Question: I am struggling with some jQuery array traversing at the moment.
I have some data like this --

What I want - is to traverse this array, and add the values to an html table.
Like --
'''
Product Unit Price Quantity Total
-----------------------------
------------------------------------
--------------------------
--------------------------
'''
The code I wrote is --
'''
parseRowData() {
var htmlApp = "";
$.each(this.dTable, function (ind, val) {
//var varArr = new Array();
//varArr.push(val);
htmlApp += "<tr><td>" + val[ind]["product"] + "</td><td>" + val[ind]["unitprice"] + "</td><td>" + val[ind]["quantity"] + "</td><td>" + val[ind]["total"] + "</td></tr>";
$("invTable tbody").appendTo(htmlApp);
});
}
'''
Initially I tried using simple for loops also, but I am not getting proper results. Either a blank table or a table with same data rows being repeated several times.
Please help me a little bit in structuring the loop logic.
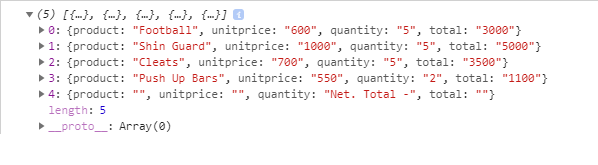
Answer: I think a proper answer is in order.
Knowing that 'console.log(val)' returns the right content (see <URL>, we also know that 'val' is an object.
You can then call each of the properties of that object by doing 'val.product', 'val.unitprice', etc.
You are concatenating the newly created rows in the 'htmlApp' variable.
Once you're done with your $.each loop, you need to insert them into '$("invTable tbody")'. So:
$.each(this.dTable, function (ind, val) {
//all your building goes here
});
$("invTable tbody").html(htmlApp);
Doing this, you replace the entire contents of '<tbody>' with all the rows you concatenated within 'htmlApp'.
Some more info:
If you wanted to add the rows individually to your table, you could do it from within the loop, but you wouldn't concatenate them in htmlApp.
You would do this:
'''
$.each(this.dTable, function (ind, val) {
htmlApp = "<tr><td>" + val.product + "</td>... so on and so forth</tr>";
$("invTable tbody").append(htmlApp);
});
'''
Note that I used 'append' instead of 'appendTo'.
And finally... 'invTable' is not an HTML element, so I'm guessing it is either a class or an ID. If it's a class, you need to indicate that in your selector: '$(".invTable tbody")'. If it's an ID, you use '$("#invTable tbody")'